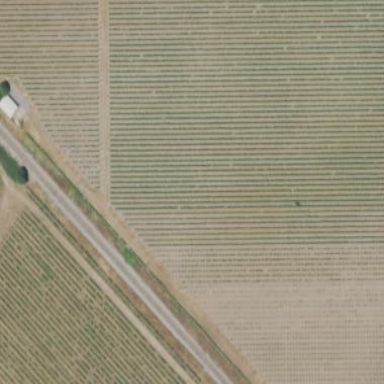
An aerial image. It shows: Vineyard with grape crops.